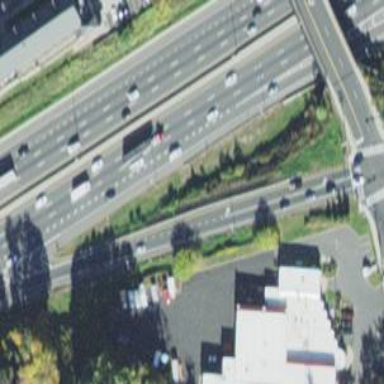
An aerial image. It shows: Motorway junction.